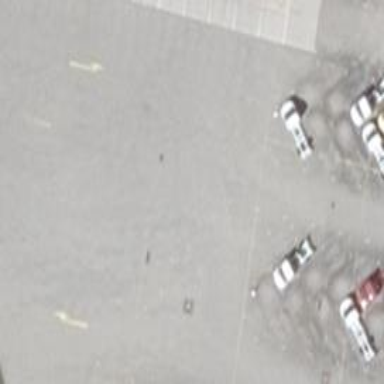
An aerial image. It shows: Parking aisle designated as service road.